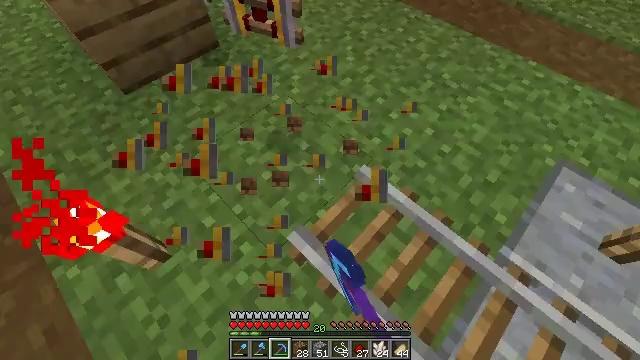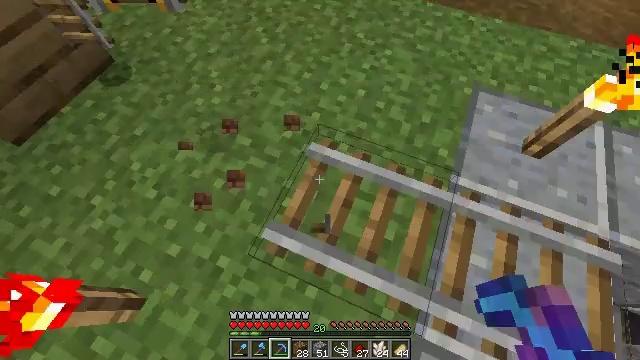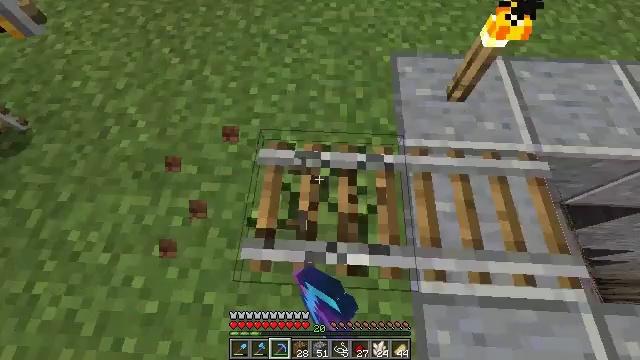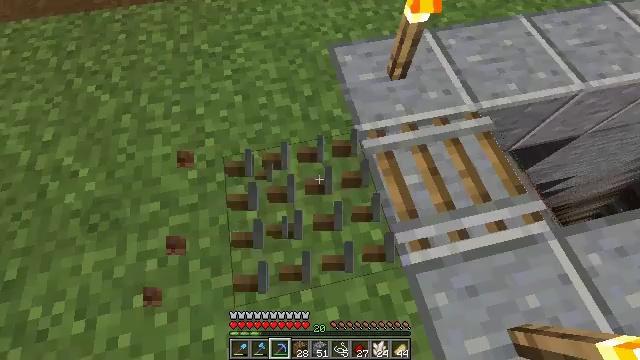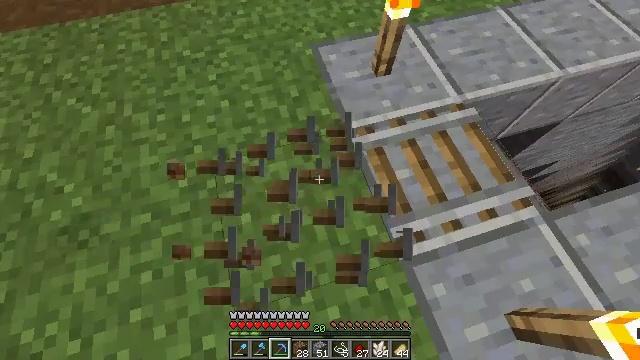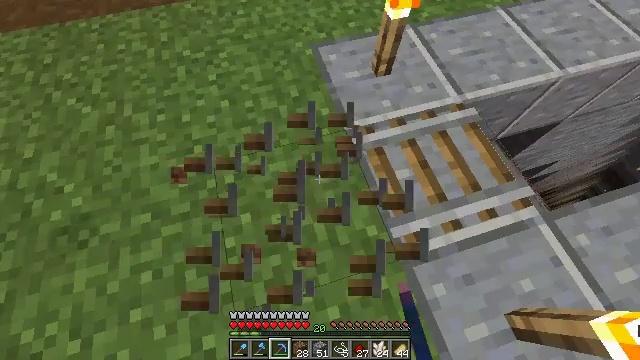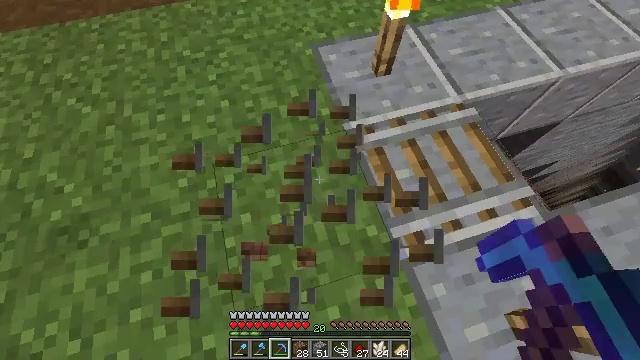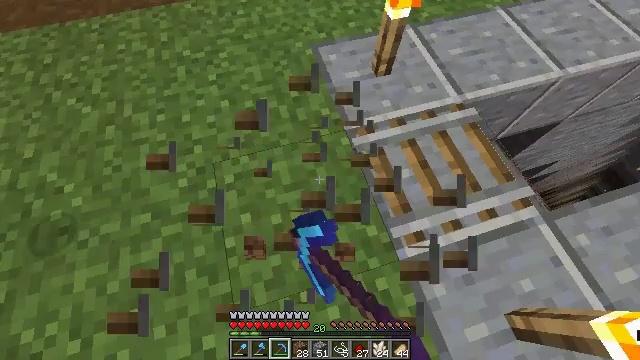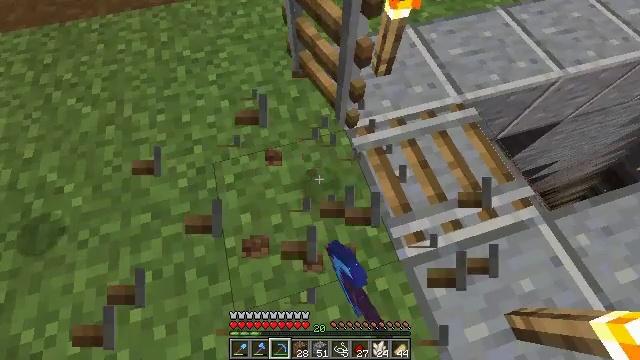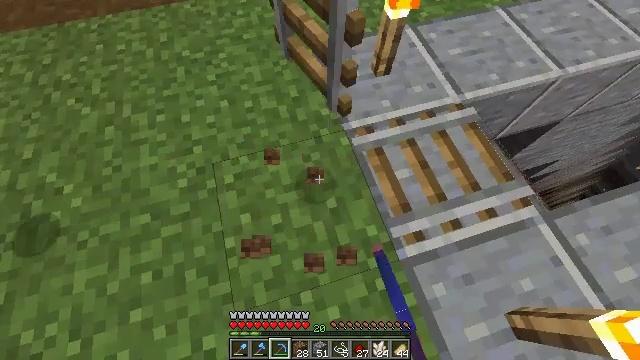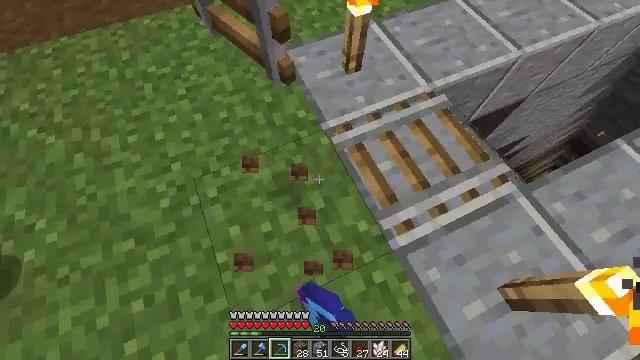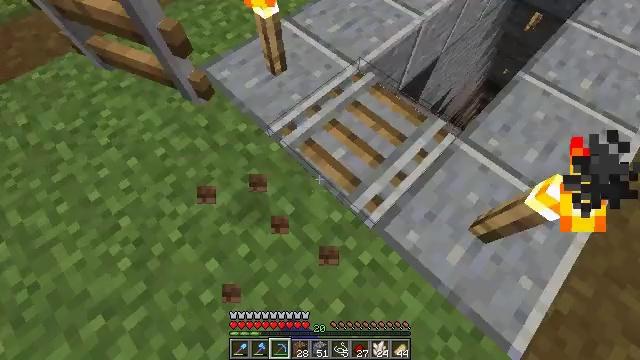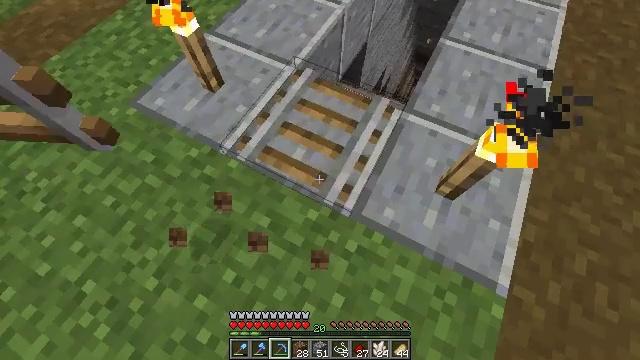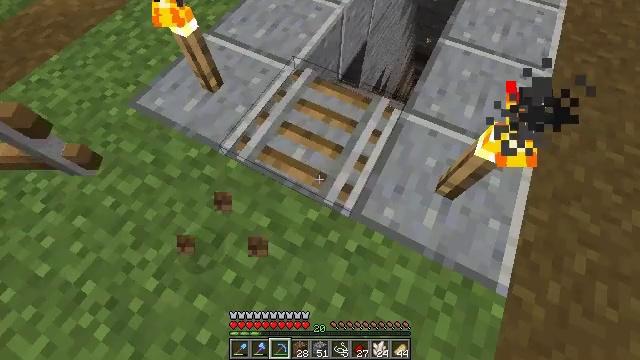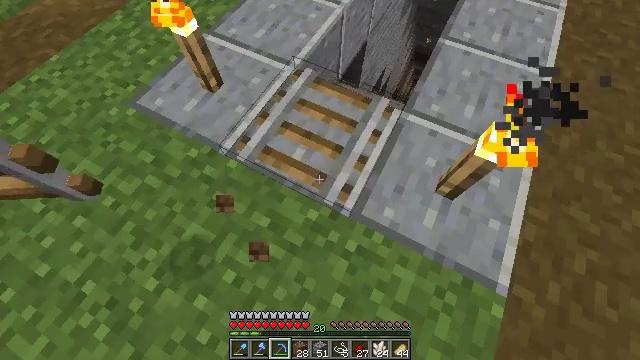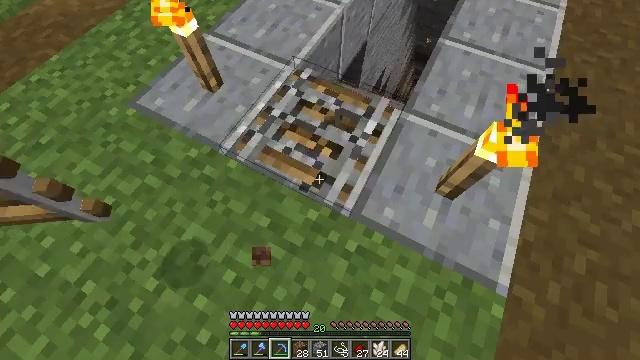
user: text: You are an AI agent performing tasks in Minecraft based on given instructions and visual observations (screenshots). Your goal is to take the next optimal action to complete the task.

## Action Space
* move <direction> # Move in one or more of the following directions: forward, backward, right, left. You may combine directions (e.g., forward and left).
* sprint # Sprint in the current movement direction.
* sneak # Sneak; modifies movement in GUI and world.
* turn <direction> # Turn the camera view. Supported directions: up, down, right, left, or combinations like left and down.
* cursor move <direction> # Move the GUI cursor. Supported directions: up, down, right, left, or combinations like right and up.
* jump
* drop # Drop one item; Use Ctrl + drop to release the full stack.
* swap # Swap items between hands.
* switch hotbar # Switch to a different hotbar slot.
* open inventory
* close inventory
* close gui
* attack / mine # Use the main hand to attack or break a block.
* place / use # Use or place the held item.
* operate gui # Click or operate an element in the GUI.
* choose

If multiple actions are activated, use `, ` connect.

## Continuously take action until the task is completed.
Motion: motion action
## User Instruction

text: Mine the rail.
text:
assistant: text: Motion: turn right and down, attack / mine
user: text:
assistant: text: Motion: turn right, attack / mine
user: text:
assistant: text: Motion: turn right, attack / mine
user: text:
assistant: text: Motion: turn right, attack / mine
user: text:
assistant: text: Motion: attack / mine
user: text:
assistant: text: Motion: attack / mine
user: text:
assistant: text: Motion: attack / mine
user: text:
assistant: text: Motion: attack / mine
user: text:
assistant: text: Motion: attack / mine
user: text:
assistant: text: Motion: turn right, attack / mine
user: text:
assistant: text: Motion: turn right
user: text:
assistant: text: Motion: turn right
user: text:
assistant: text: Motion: no_op
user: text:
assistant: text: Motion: no_op
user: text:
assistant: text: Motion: attack / mine
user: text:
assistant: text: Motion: attack / mine
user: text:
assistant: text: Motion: attack / mine
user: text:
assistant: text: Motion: attack / mine
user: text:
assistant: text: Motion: attack / mine
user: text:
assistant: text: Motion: attack / mine
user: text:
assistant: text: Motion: turn right, attack / mine
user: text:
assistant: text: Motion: move forward, turn right
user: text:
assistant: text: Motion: move forward, turn right
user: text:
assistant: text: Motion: move forward, turn right
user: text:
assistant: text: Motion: move forward, turn down
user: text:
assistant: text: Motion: move forward, turn down
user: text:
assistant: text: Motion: move forward, turn down
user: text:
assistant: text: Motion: turn down
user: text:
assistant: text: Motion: turn down
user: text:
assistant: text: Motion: no_op